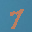
Label: 7